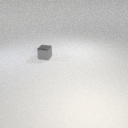
small gray metal cube